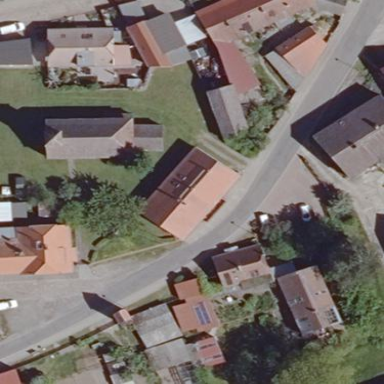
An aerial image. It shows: House with gabled roof oriented along with red color.